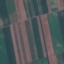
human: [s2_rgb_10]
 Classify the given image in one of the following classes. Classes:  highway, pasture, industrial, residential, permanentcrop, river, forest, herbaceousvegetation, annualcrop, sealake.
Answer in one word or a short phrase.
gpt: AnnualCrop